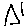
Label: triangle